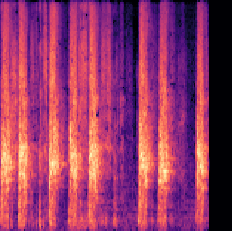
Sound class: Dog